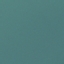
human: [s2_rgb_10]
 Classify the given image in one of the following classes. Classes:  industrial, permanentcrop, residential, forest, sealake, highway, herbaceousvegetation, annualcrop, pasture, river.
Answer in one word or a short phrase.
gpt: SeaLake